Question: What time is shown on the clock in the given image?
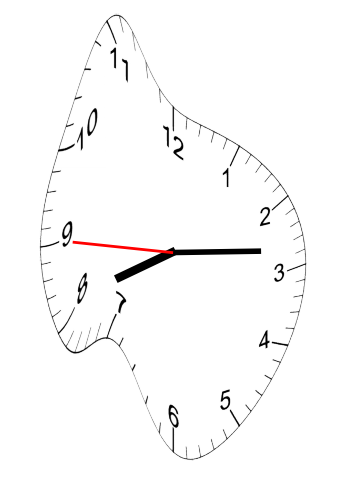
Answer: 08:13:45